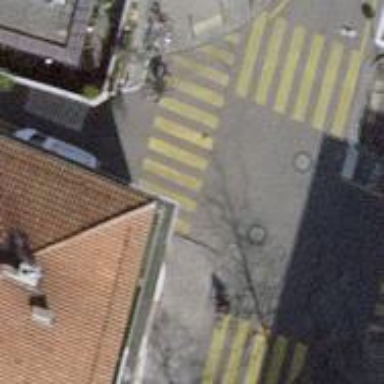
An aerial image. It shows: Uncontrolled zebra crossing with yellow markings on the road.